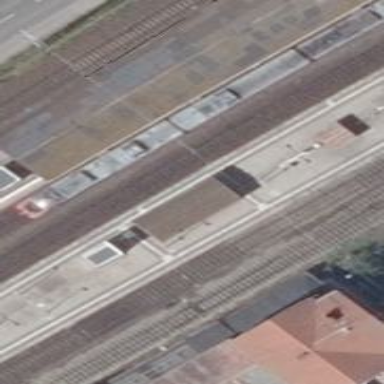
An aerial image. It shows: Railway stop with public transport stop position.